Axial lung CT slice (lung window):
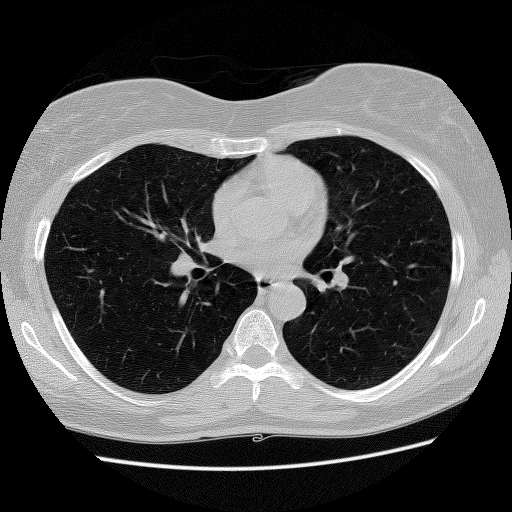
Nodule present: no